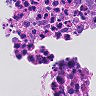
Metastatic tissue present: yes